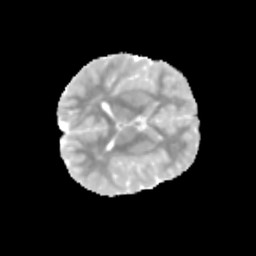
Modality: MD
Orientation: axial
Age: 9
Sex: male
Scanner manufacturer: siemens
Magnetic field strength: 3 T
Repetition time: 3.8 s
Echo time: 0.07 s